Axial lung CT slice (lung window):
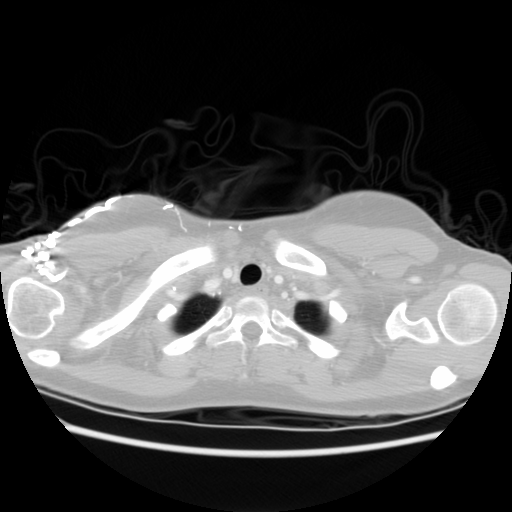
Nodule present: no